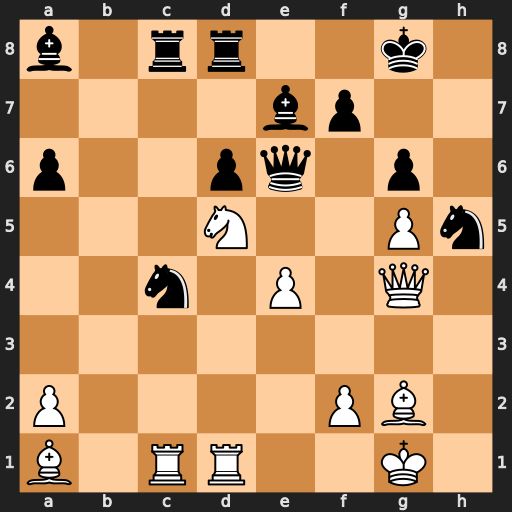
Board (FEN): b1rr2k1/4bp2/p2pq1p1/3N2Pn/2n1P1Q1/8/P4PB1/B1RR2K1
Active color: w
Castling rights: -
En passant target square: -
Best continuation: Qxe6 fxe6 Nxe7+ Kf7 Nxc8